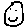
Label: smiley face